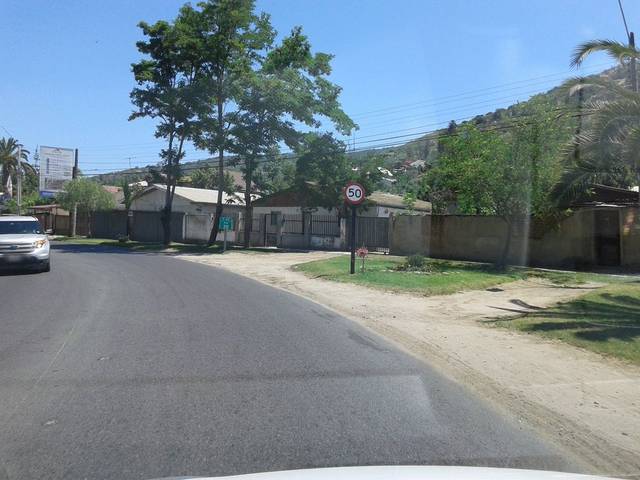
Region: Chile
Coordinates: -32.988, -71.263